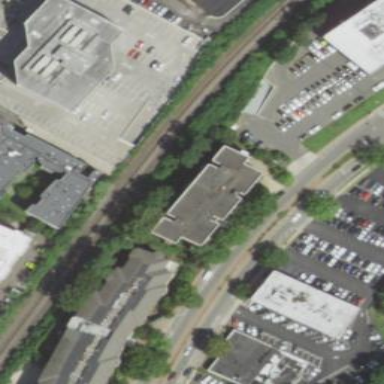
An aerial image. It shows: Commercial building.